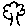
Label: tree